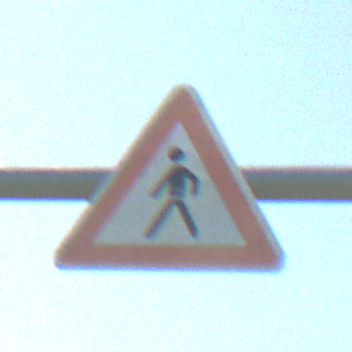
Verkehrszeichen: FussgaengerRechts
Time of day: Midday
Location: Outdoor (Nature)
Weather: Clear
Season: NotSpecified
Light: Natural